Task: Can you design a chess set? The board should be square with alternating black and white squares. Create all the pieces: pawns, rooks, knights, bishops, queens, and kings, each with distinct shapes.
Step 5072:
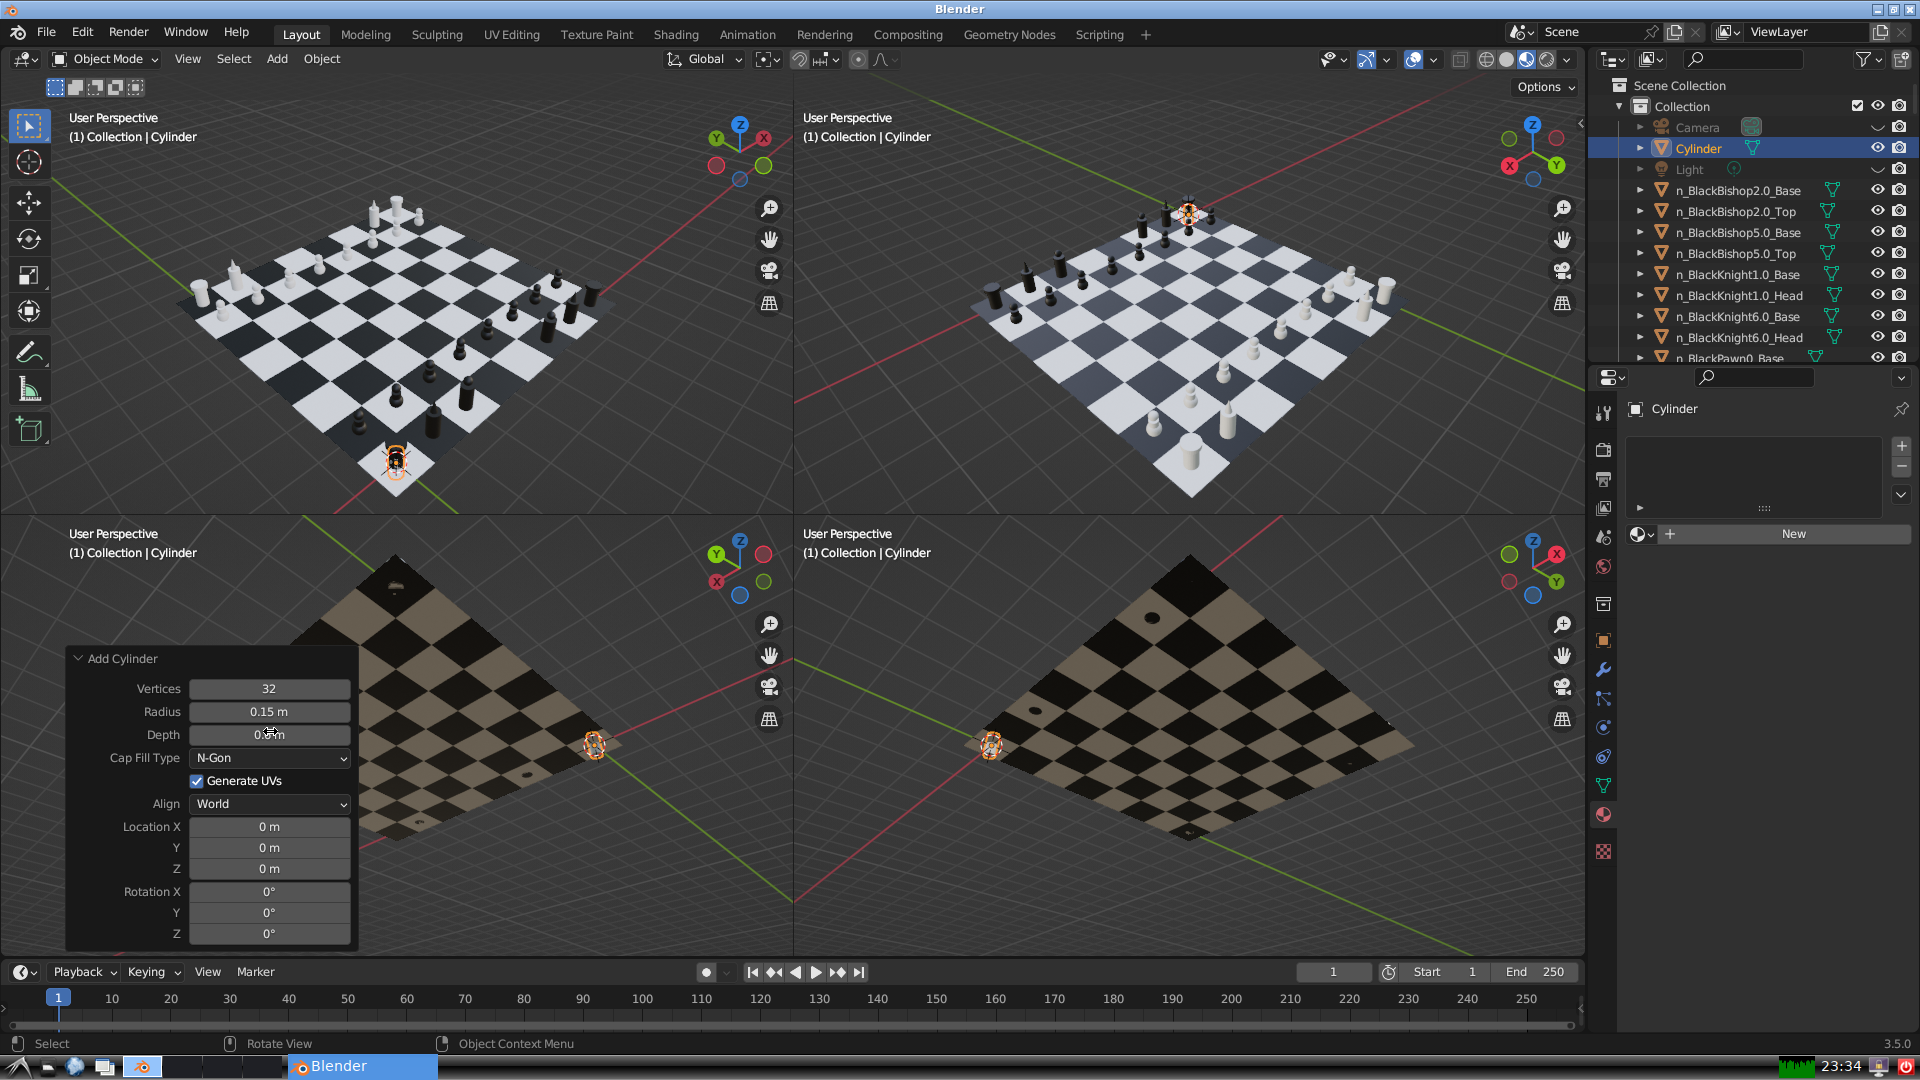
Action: {"mouse_move": [270, 824]}